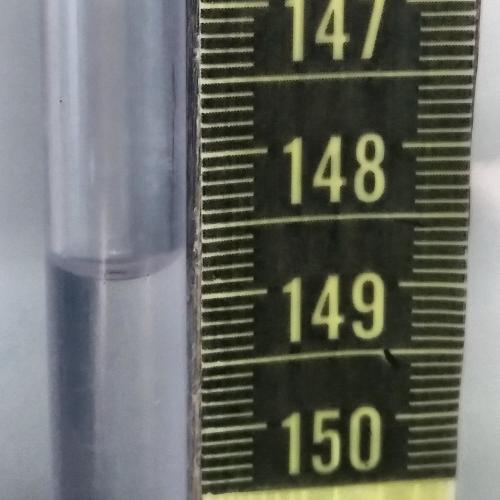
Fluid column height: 148.8 cm